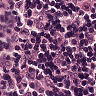
Metastatic tissue present: no